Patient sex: M
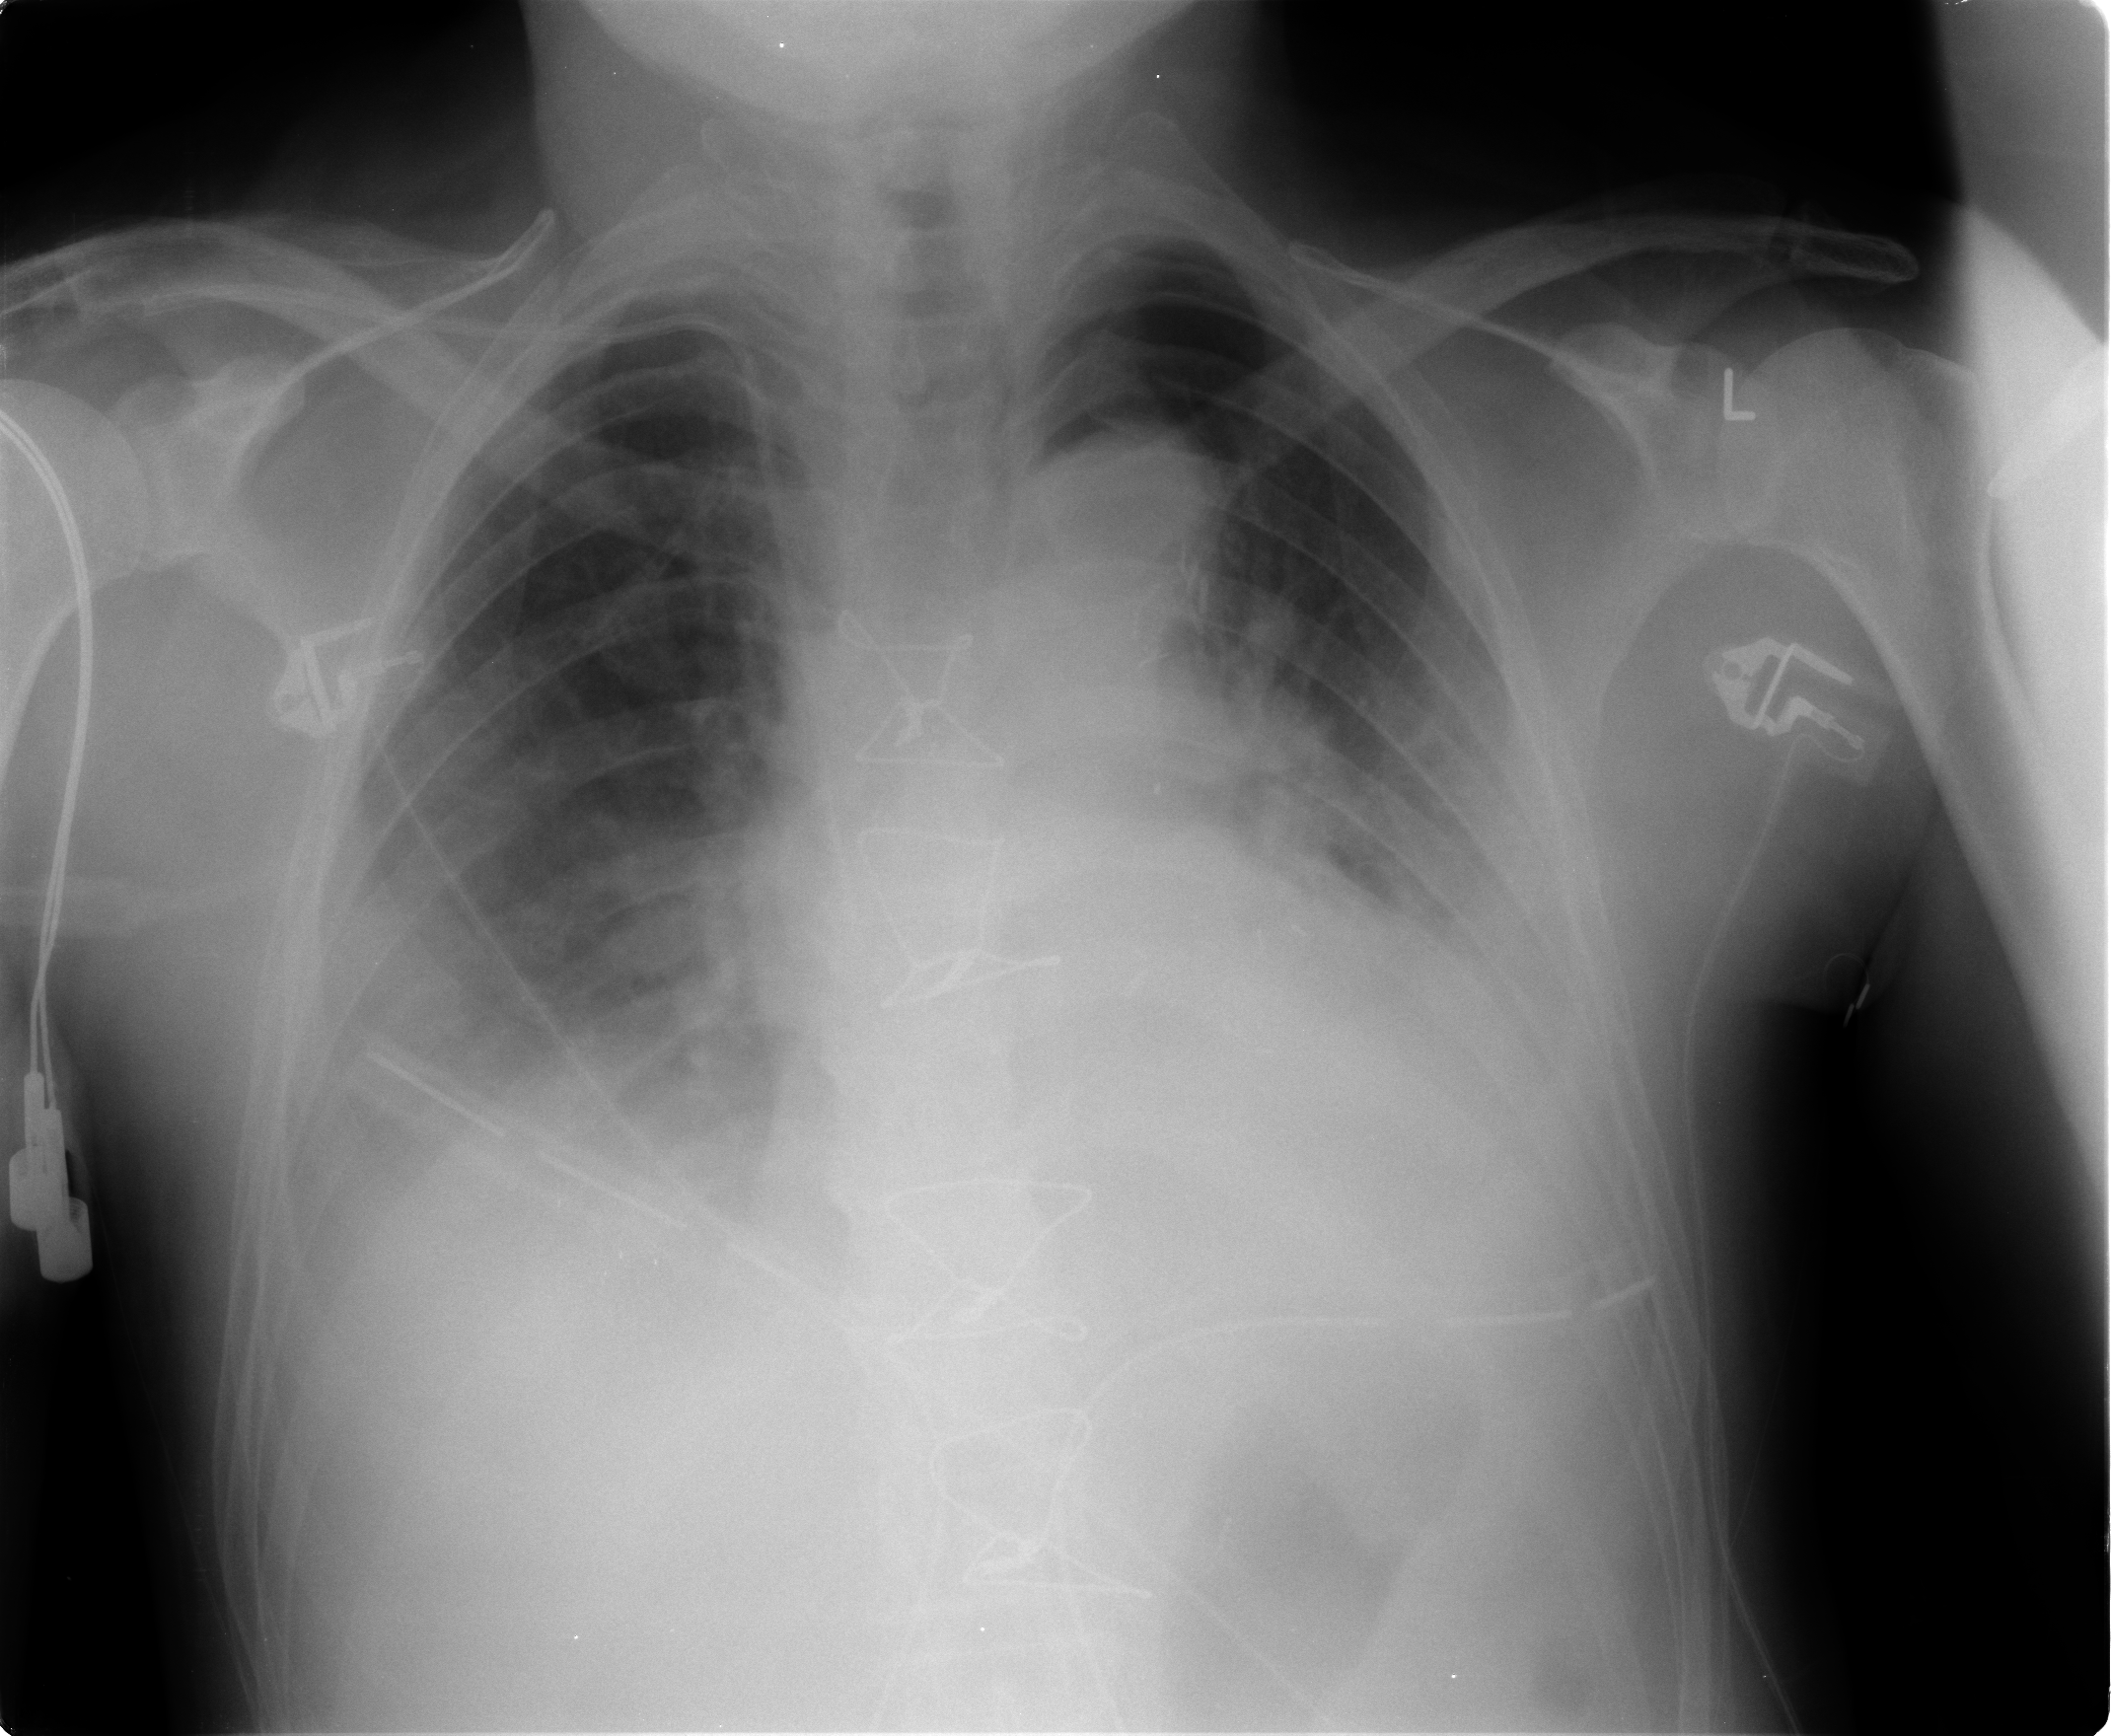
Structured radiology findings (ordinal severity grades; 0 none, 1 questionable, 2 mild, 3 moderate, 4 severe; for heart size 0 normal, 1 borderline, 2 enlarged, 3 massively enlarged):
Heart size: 1
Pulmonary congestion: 1
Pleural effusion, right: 2
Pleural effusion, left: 2
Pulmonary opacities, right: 0
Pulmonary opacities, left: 1
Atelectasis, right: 2
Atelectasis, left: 2